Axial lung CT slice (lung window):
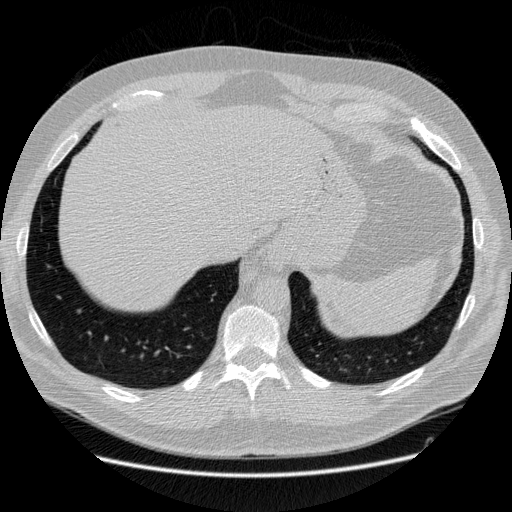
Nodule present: no